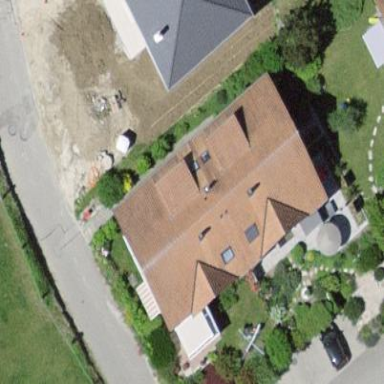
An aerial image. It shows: Gabled roof on residential building.